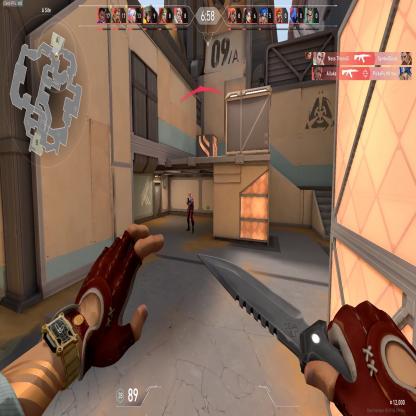
Label: enemy